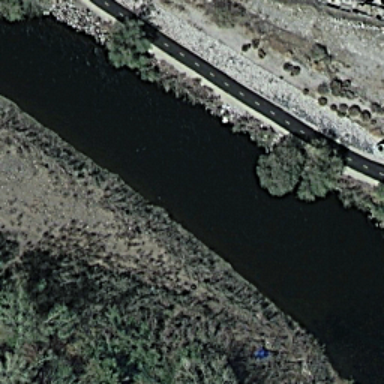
It is a river with black water and a road on one bank of the river .